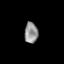
Tissue: prostate
Cell type: Epithelial cells
Senescence score: 0.7012
Nuclear area (px): 275
Mean DAPI intensity: 146.109